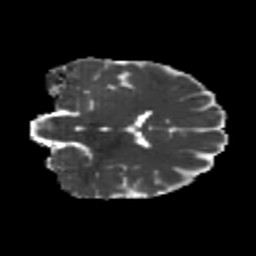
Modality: MD
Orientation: coronal
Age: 22
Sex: male
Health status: healthy
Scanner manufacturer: philips
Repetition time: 7.387 s
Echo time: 0.08599 s